Aerial crown-view tile of a tropical tree (Barro Colorado Island, Panama), acquired 20250512:
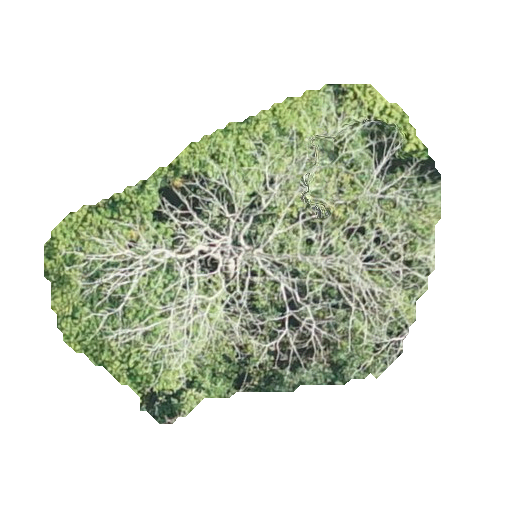
Species: Dipteryx oleifera
GBIF accepted scientific name: Dipteryx oleifera
Crown area: 133.543 m²